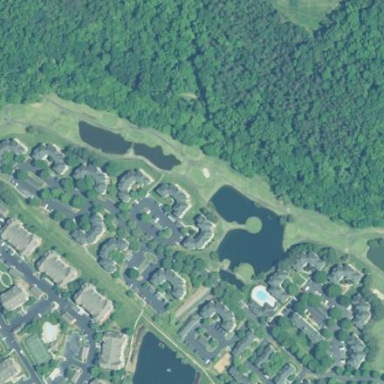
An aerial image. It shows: Golf course surrounded by greenery.